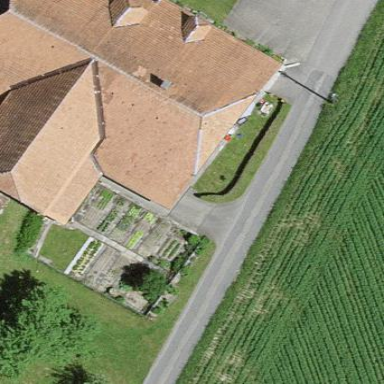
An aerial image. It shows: Farm building.